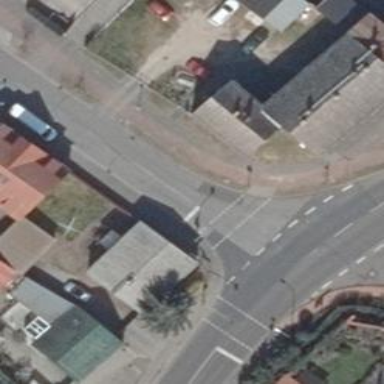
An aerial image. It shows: Traffic signals at road crossing.